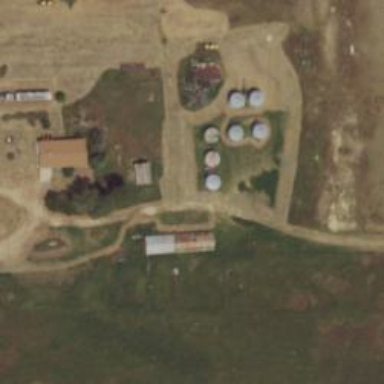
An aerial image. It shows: Silo.